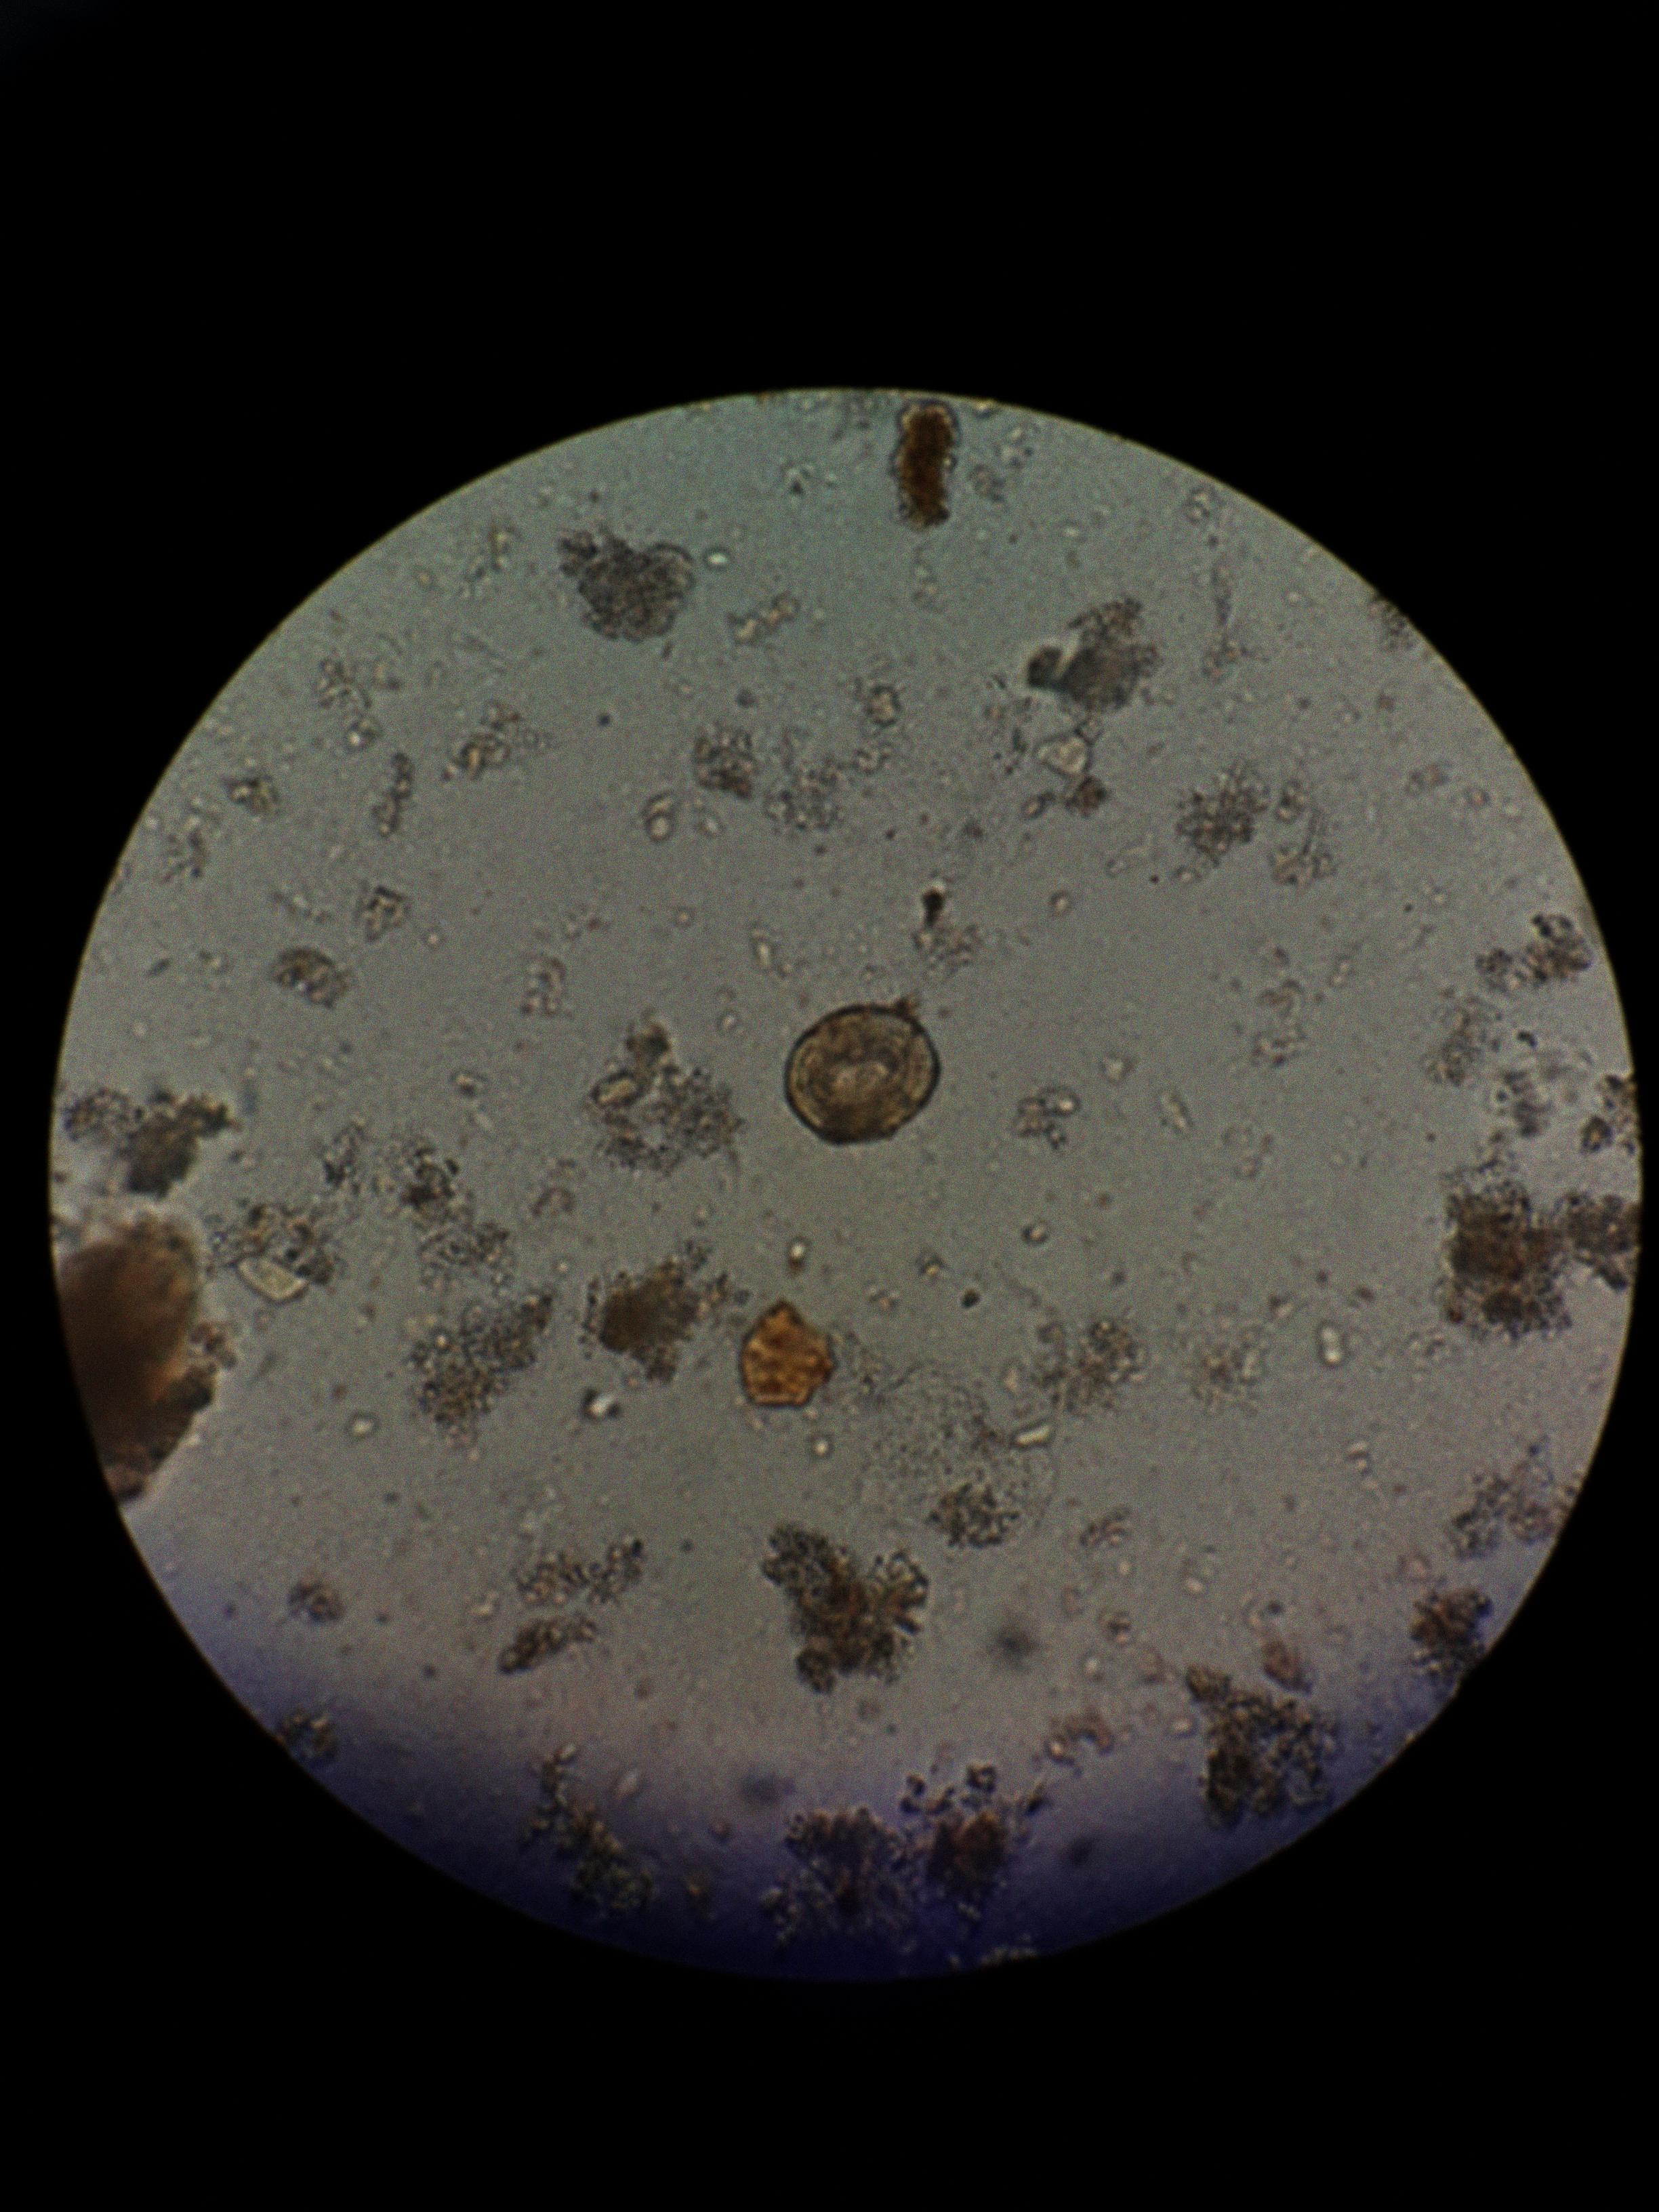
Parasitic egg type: Ascaris lumbricoides